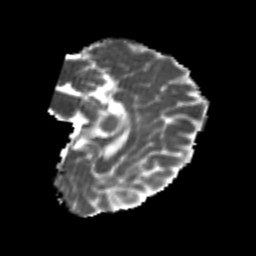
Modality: MD
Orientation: sagittal
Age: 25
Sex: female
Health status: healthy
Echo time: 0.074 s